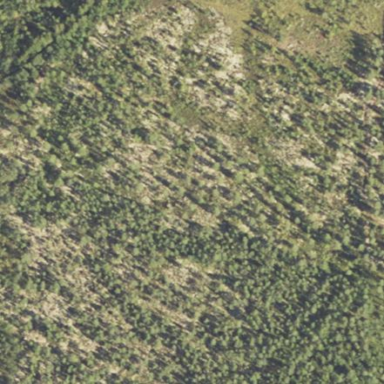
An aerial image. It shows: Landscape dominated by bare rock.